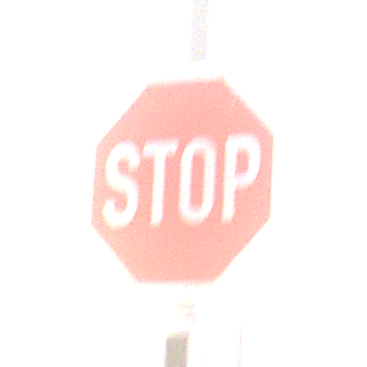
Verkehrszeichen: Stop
Zusatzzeichen unten: VerlaufVorfahrtsstrasse2
Umgebung: Outdoor, Nature
Tageszeit: SunriseSunset
Wetter: PartlyCloudy
Licht: Natural
Jahreszeit: NotSpecified
Kontrast: MediumContrast